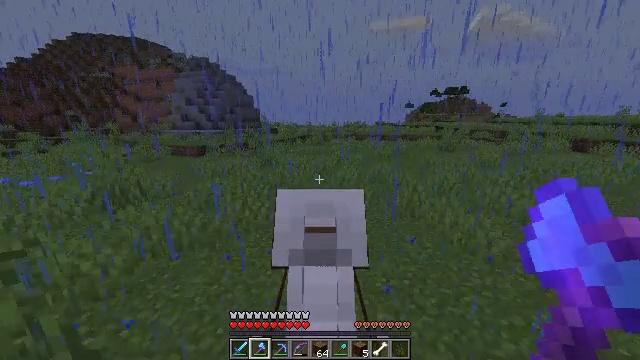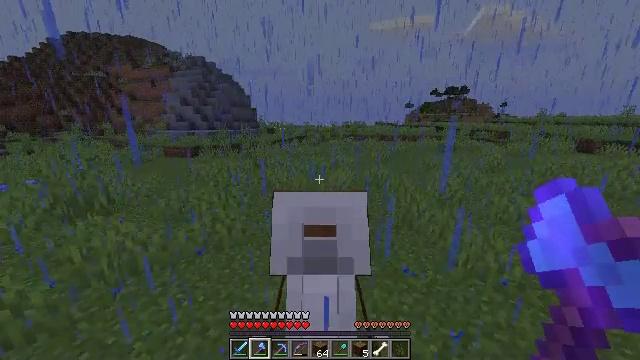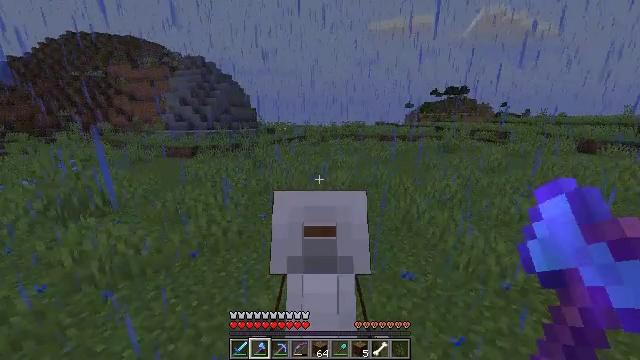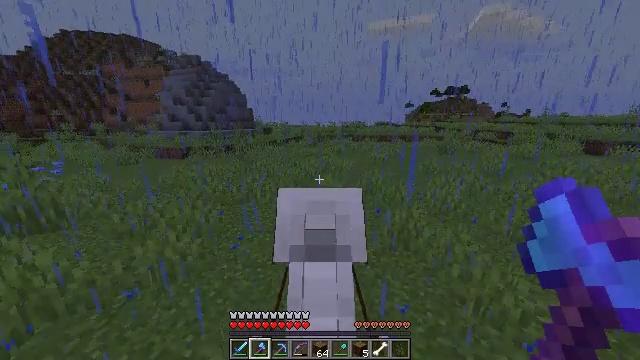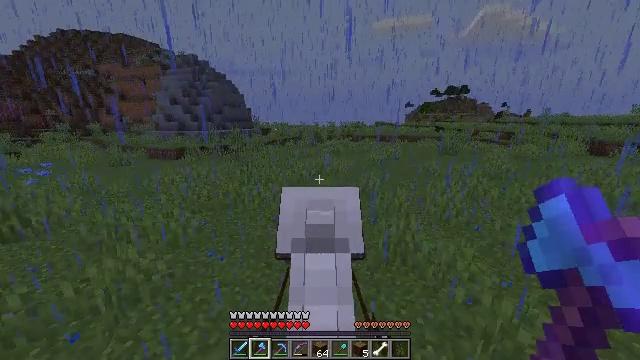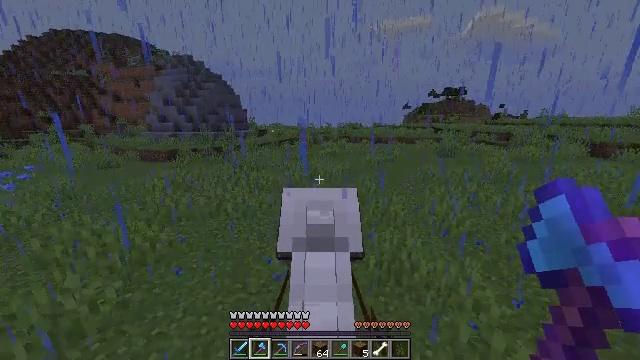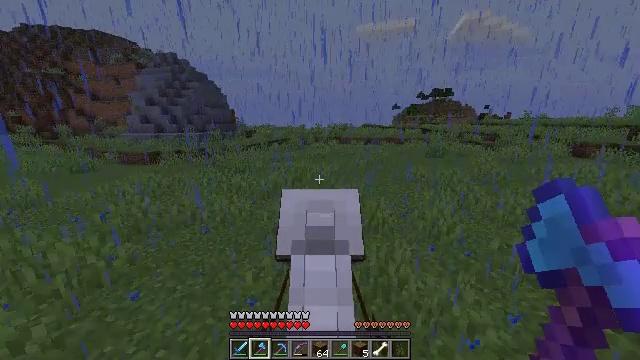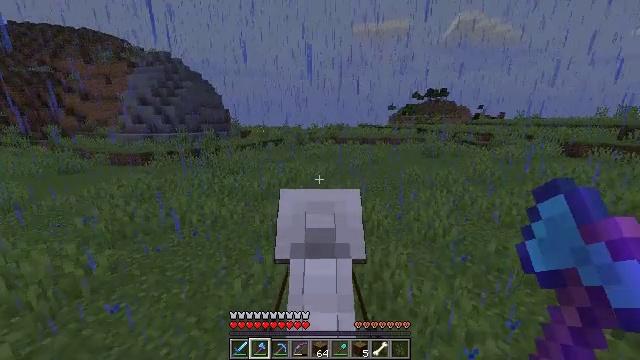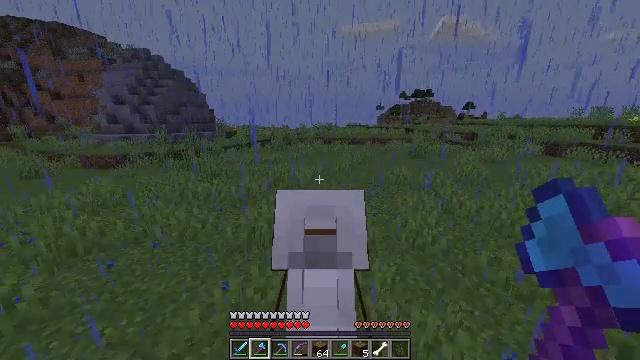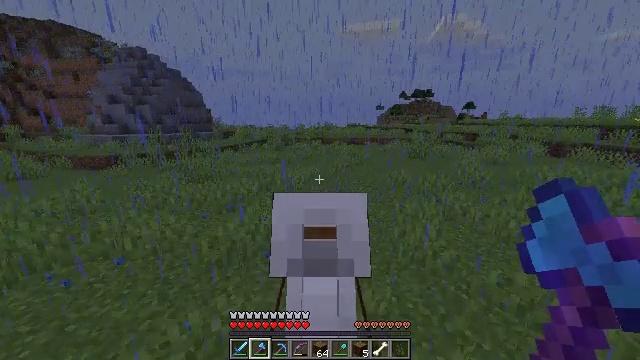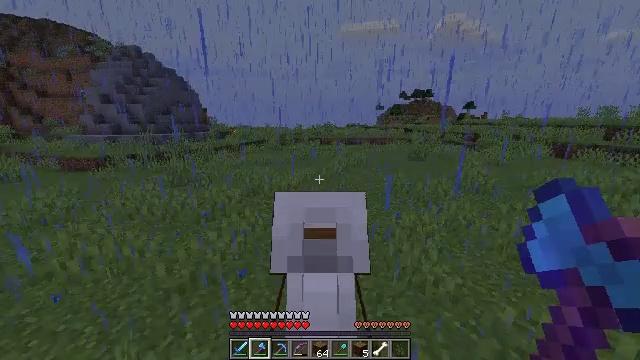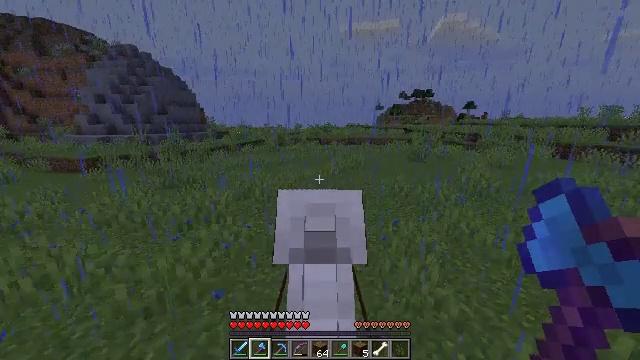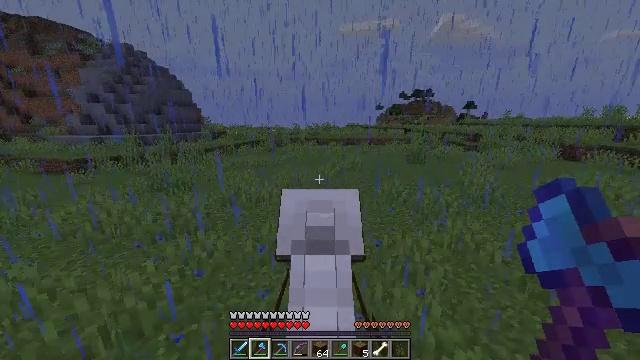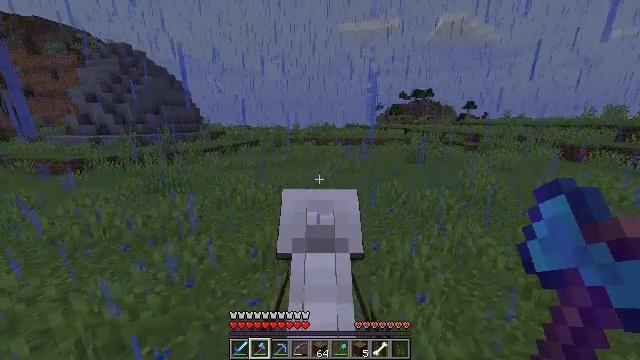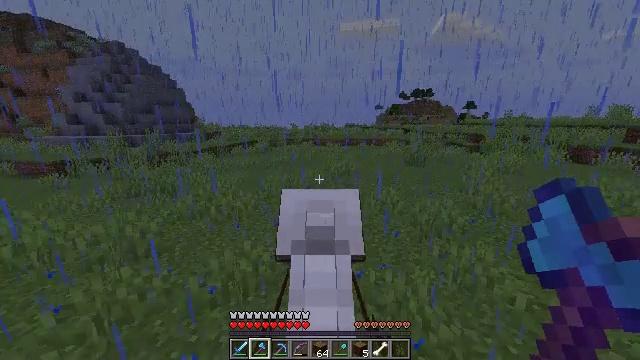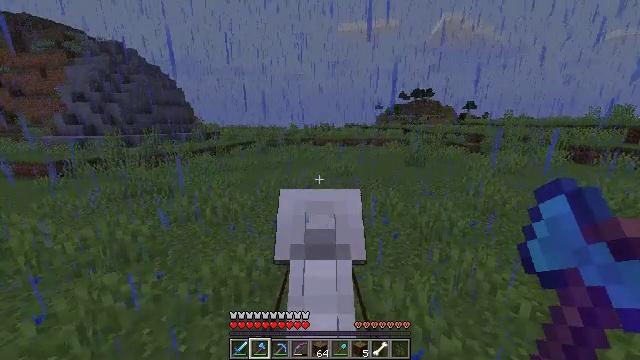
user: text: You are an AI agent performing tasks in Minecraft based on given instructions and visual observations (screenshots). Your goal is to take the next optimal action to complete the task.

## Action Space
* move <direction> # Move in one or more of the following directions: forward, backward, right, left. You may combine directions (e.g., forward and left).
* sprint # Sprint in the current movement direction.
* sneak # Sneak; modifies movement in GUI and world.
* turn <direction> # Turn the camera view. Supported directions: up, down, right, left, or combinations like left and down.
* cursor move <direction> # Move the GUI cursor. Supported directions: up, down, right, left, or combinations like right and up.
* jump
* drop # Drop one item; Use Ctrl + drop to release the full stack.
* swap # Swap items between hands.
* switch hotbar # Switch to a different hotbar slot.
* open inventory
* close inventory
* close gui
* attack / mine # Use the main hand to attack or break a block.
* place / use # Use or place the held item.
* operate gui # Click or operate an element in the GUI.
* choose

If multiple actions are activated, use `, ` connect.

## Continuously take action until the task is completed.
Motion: motion action
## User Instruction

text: Mine the mushroom stem in the forest.
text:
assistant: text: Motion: move forward and move right, sprint
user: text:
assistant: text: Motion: move forward and move right, sprint
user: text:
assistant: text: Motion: move forward and move right, sprint
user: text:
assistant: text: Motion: move forward and move right, sprint
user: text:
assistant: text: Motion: move forward and move right, sprint
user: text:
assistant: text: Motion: move forward and move right, sprint, turn right
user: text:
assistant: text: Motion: move forward and move right, sprint, turn right
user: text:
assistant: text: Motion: move forward and move right, sprint
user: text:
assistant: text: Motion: move forward and move right, sprint
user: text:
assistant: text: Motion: move forward and move right, sprint
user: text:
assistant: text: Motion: move forward and move right, sprint
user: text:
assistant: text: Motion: move forward and move right, sprint
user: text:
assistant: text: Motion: move forward and move right, sprint
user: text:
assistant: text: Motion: move forward and move right, sprint
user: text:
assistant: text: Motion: move forward and move right, sprint
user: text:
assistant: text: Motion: move forward and move right, sprint, turn left and down
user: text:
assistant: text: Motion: move forward and move right, sprint, turn left and down
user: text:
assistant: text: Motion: move forward and move right, sprint, turn left
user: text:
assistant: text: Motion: move forward and move right, sprint, turn left
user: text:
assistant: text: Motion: move forward and move right, sprint, turn left
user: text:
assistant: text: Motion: move forward and move right, sprint
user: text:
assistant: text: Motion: move forward and move right, sprint
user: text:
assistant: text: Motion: move forward and move right, sprint
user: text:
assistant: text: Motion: move forward and move right, sprint
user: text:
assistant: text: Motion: move forward and move right, sprint
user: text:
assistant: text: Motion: move forward and move right, sprint
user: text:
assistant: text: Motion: move forward and move right, sprint
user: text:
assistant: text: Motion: move forward and move right, sprint
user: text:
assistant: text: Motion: move forward and move right, sprint, turn left
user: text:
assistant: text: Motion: move forward and move right, sprint, turn left